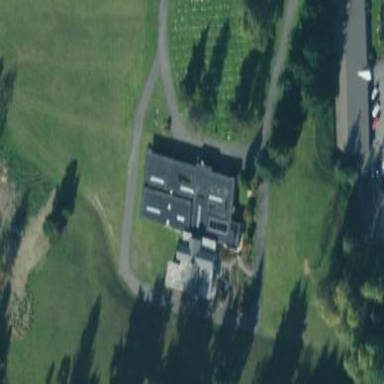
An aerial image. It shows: Historic tomb inside building.